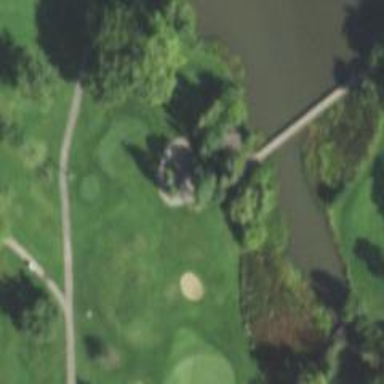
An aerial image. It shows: Path for both roads and golfers.